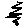
Label: zigzag